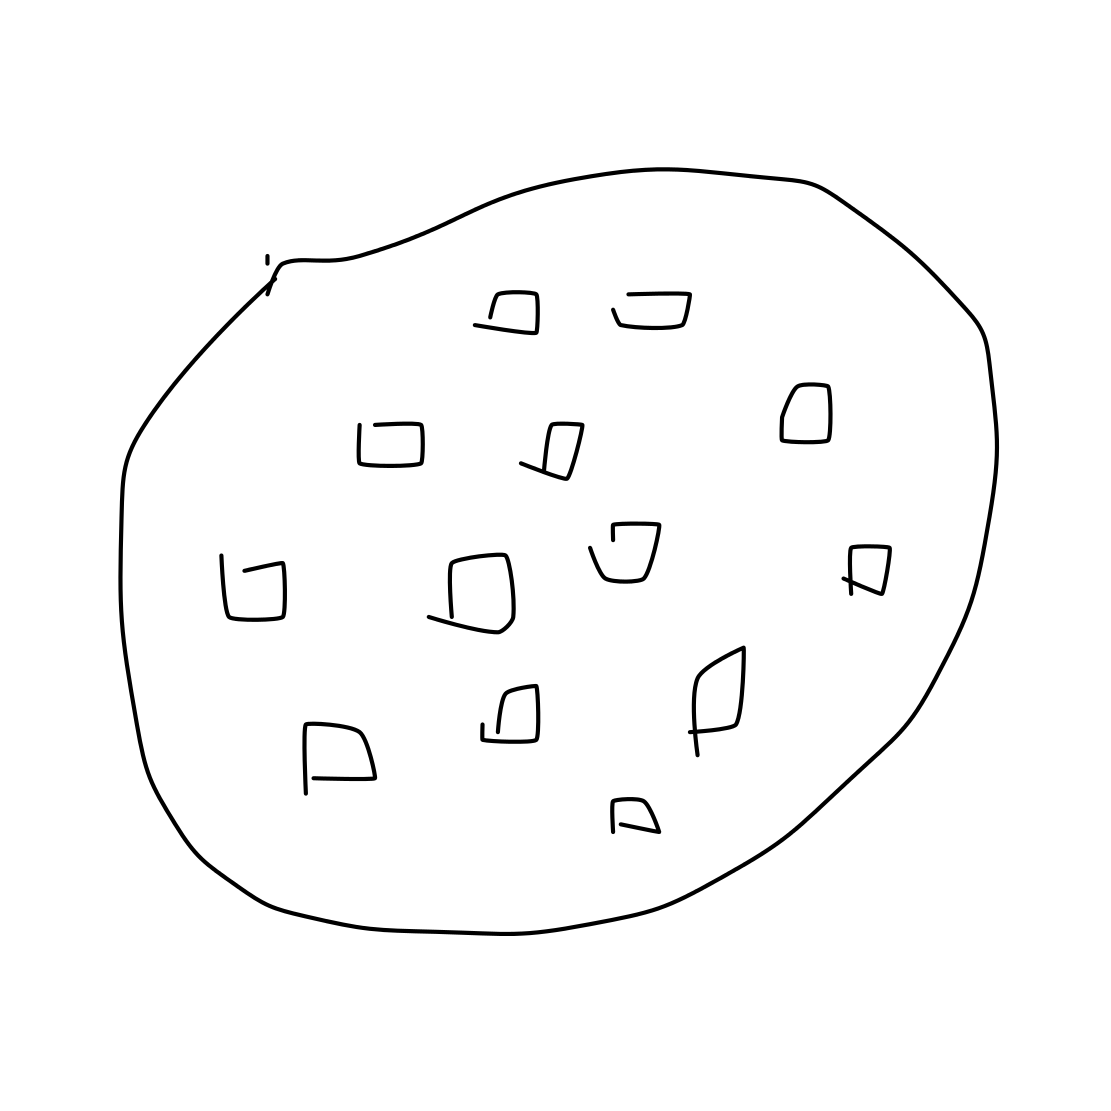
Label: pizza